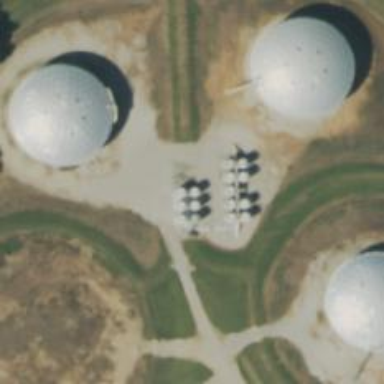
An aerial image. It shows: Storage tank with man-made structure.